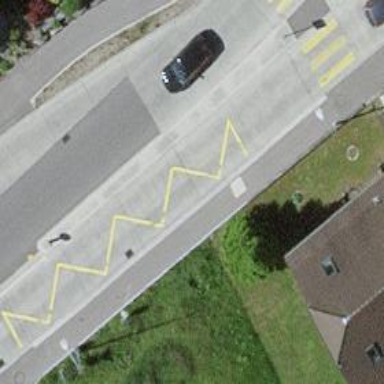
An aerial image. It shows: Bus stop with platform for public transport.